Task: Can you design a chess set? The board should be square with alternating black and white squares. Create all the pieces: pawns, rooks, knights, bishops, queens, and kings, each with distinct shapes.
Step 4386:
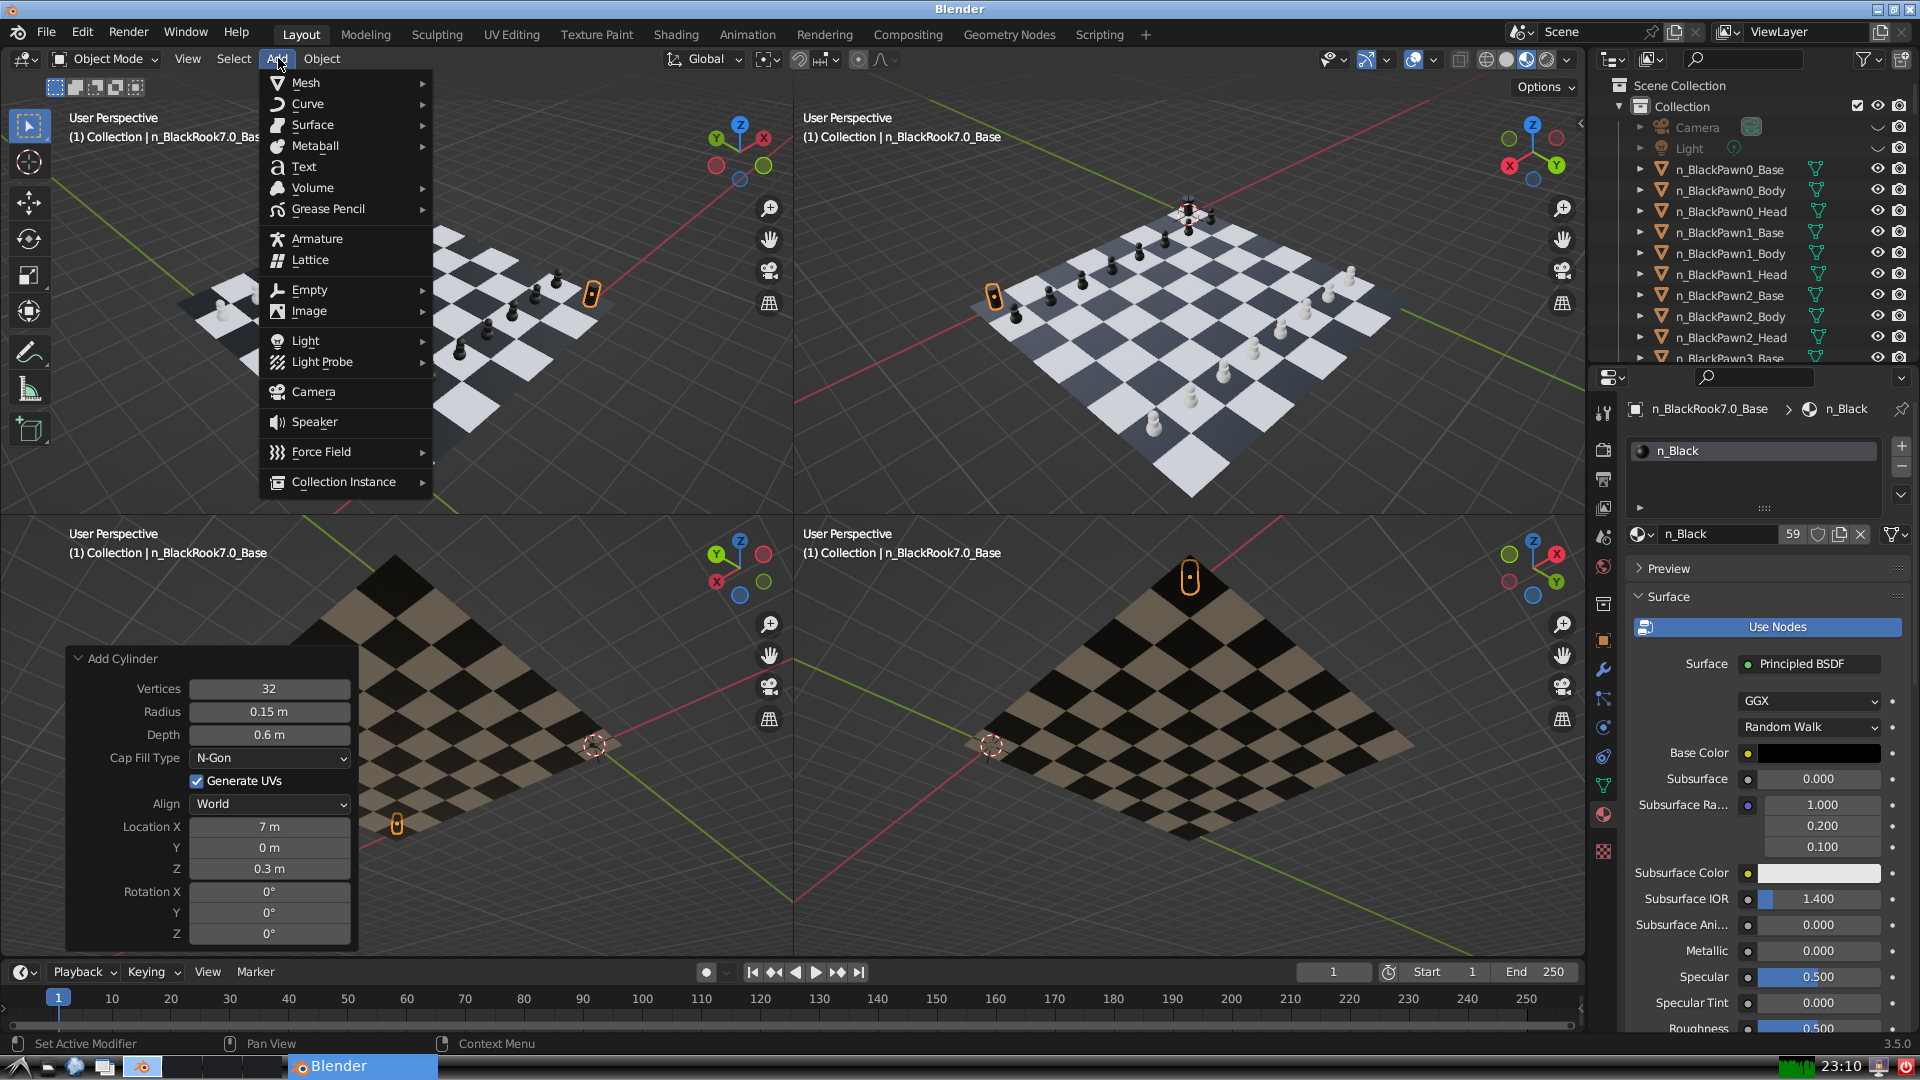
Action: {"mouse_move": [304, 84]}